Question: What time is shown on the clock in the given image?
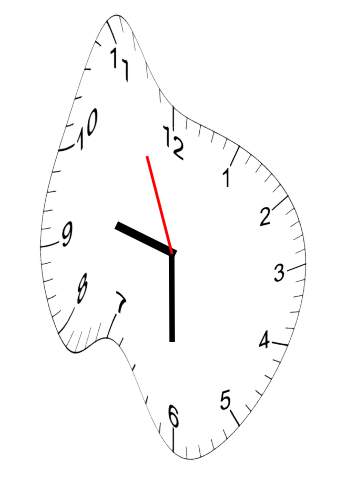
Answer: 09:29:56